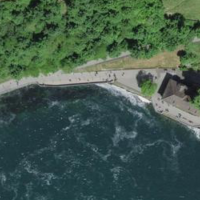
EUNIS habitat code: 15
Species observed at this site:
Corvus corone
Motacilla cinerea
Anas platyrhynchos
Passer domesticus
Buteo buteo
Larus cachinnans
Papilio machaon
Phalacrocorax carbo
Cygnus olor
Egretta garzetta
Parus major
Erithacus rubecula
Mergus merganser
Milvus milvus
Cinclus cinclus